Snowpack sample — Buffalo Mountain, Silverthorne, Colorado, USA (1/25/25, 10:11 AM MST)
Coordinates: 39.6222, -106.1139
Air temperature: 22 °F
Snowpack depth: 110 cm
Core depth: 20 cm
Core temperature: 48.2 °F
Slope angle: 12°, slope face: 102°
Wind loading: high
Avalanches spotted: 0
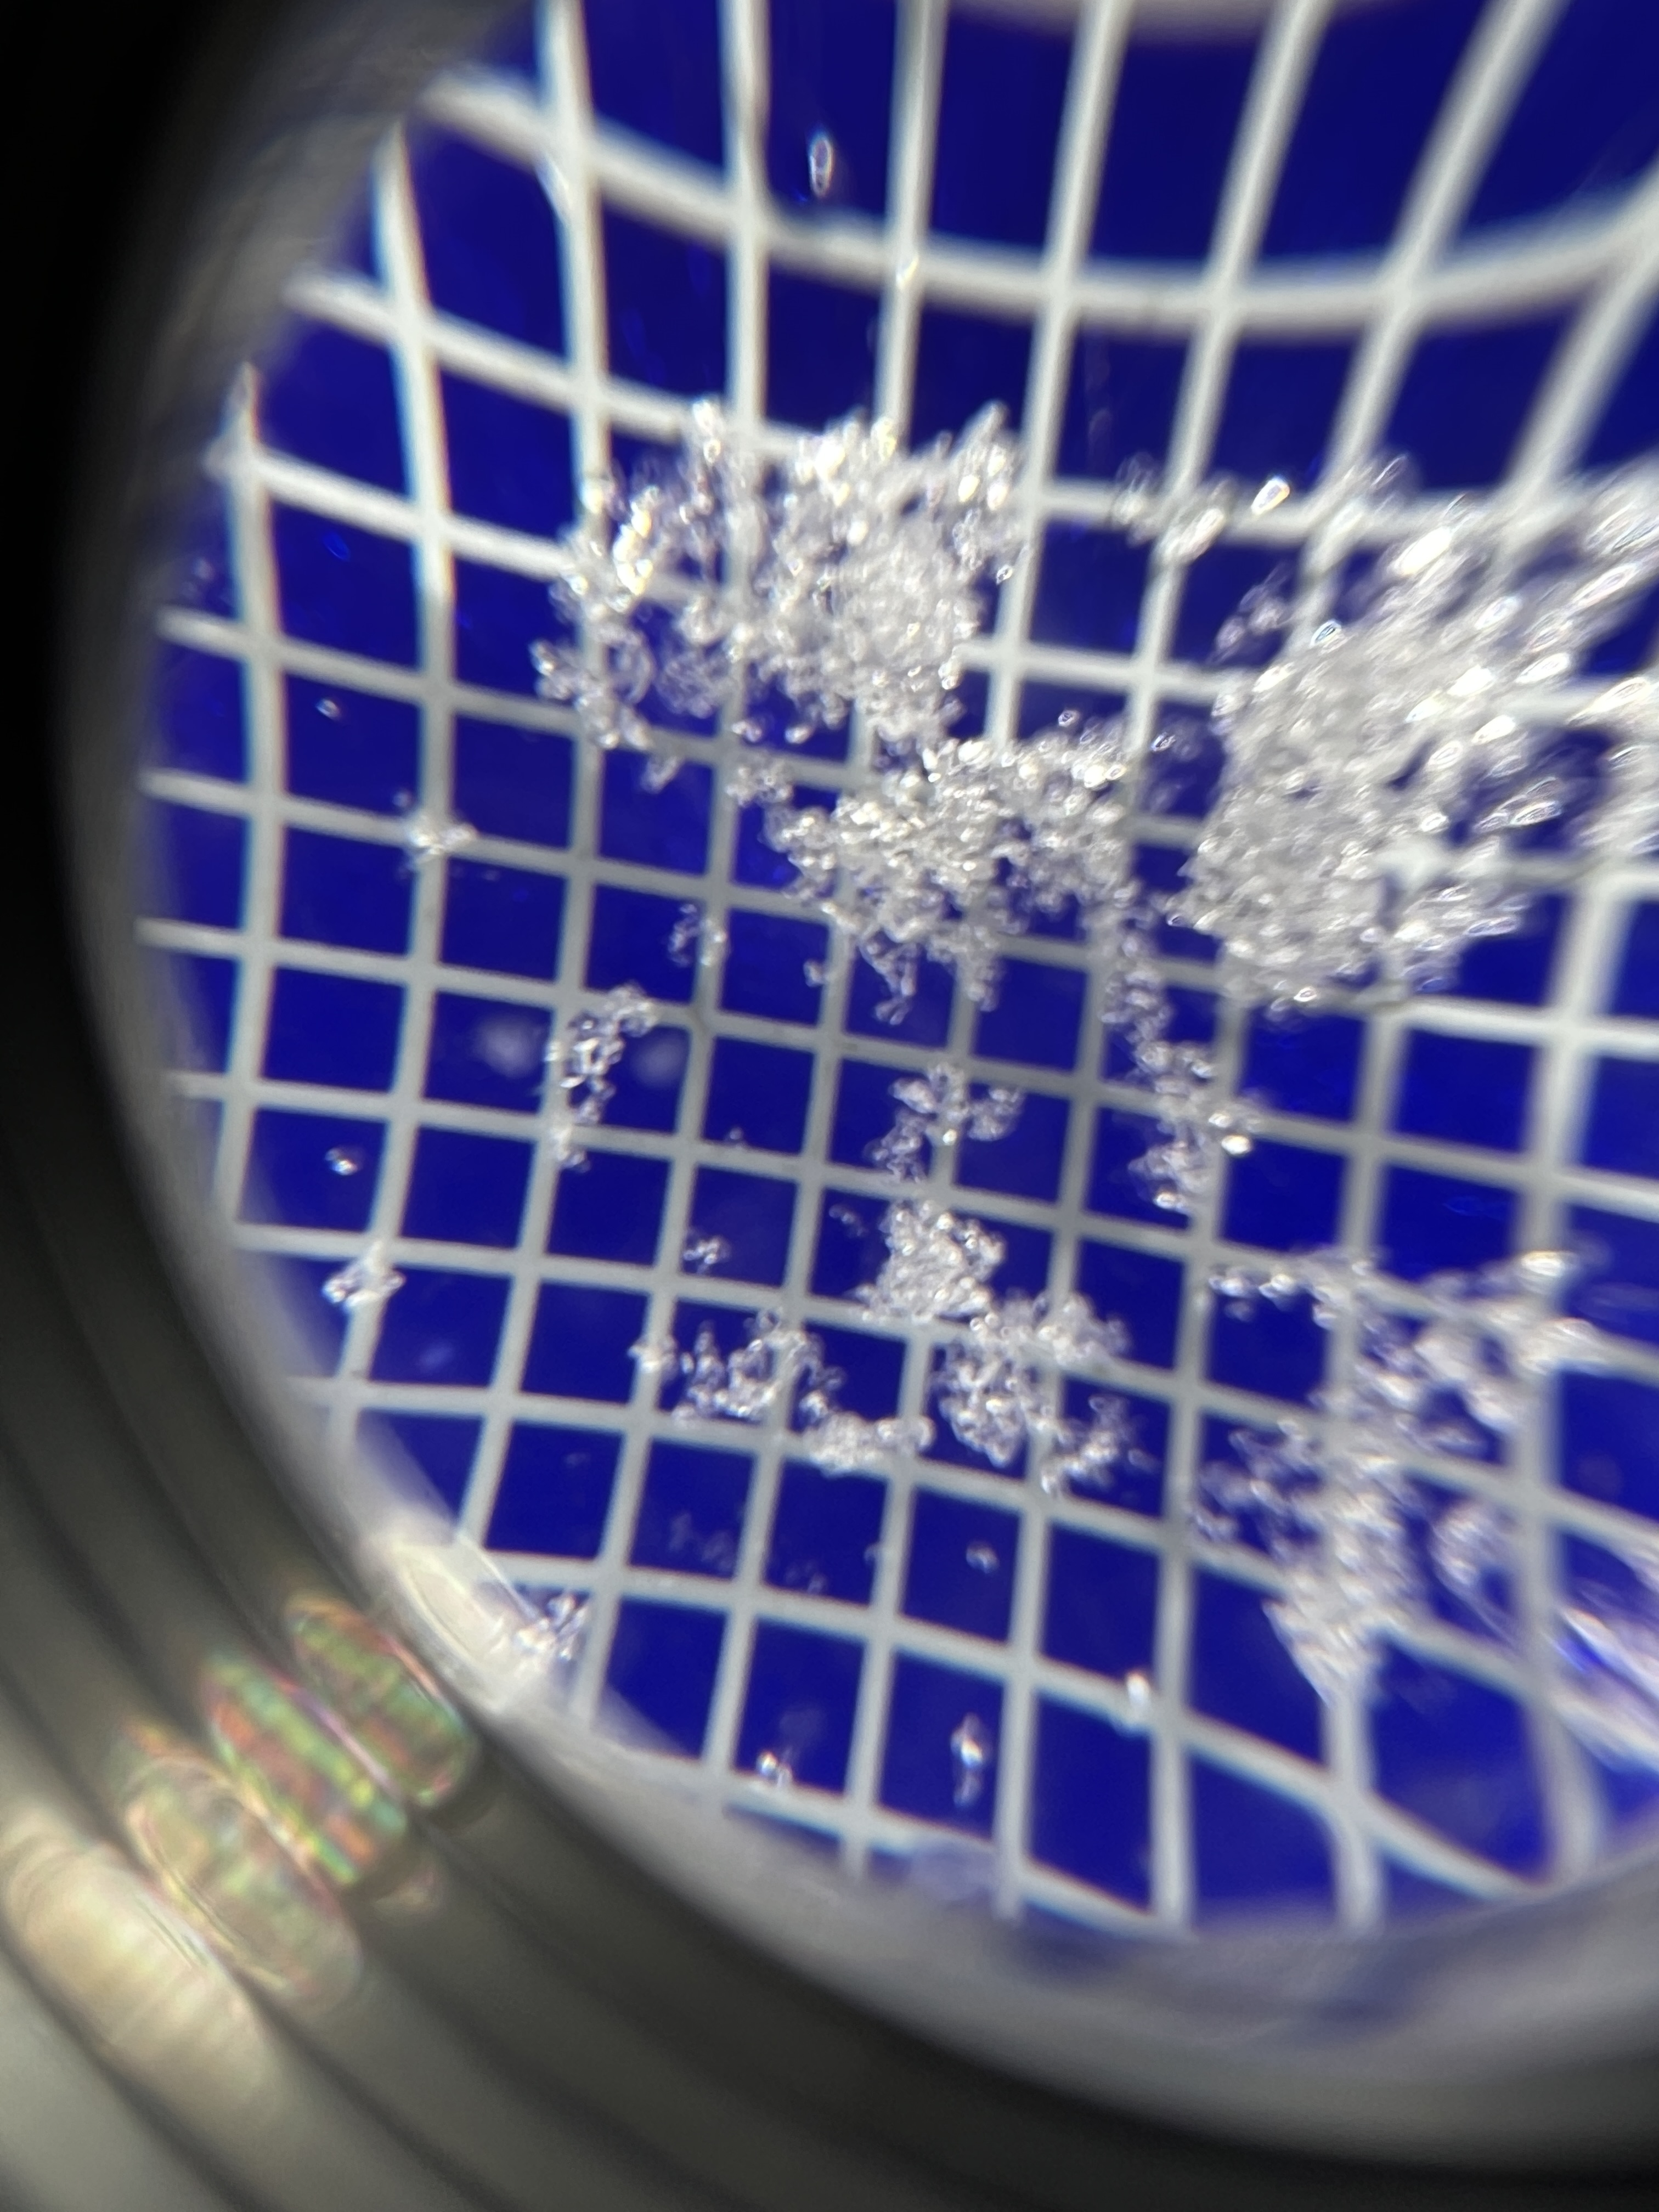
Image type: magnified_profile
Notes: No avalanches nearby, collected on the outskirts of a fire break 15 meters from the treeline, on way to Buffalo and Red Mountain